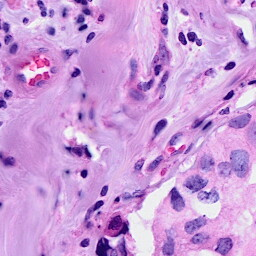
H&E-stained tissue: Breast